A bearing vibration time series has been folded into this square grayscale image, one row per segment of consecutive samples. Classify the bearing condition as one of: normal, inner_race, outer_race, ball.
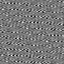
Answer: inner_race